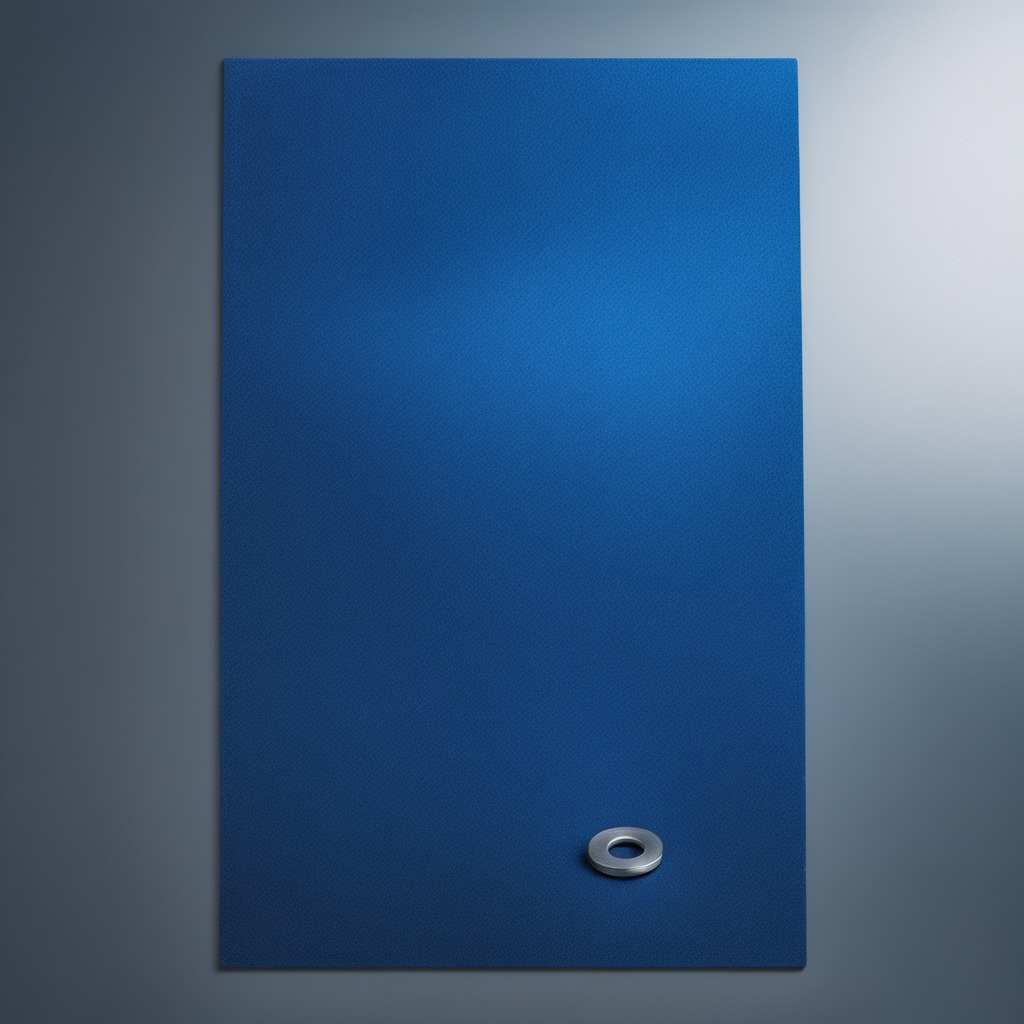
A flat metal washer lying on the tabletop.